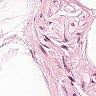
Metastatic tissue present: no